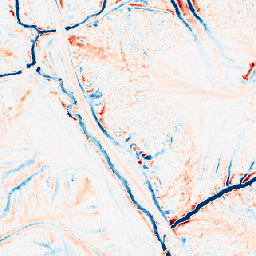
Category: edge_preserving
Decomposition family: median
Decomposition parameters: size: 11
Upsampling method: area
Upsampling parameters: scale: 4
Upsampling scale: 4